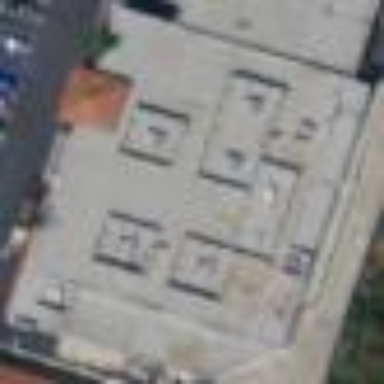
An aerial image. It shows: Variety store located in building.